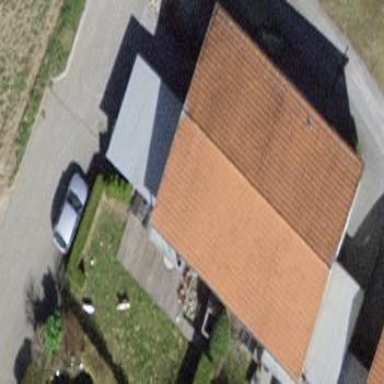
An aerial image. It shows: Semidetached house with gabled roof.